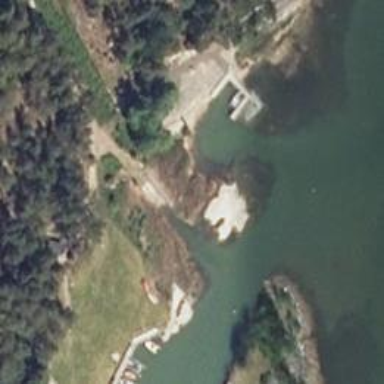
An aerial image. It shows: Slipway on leisure land.